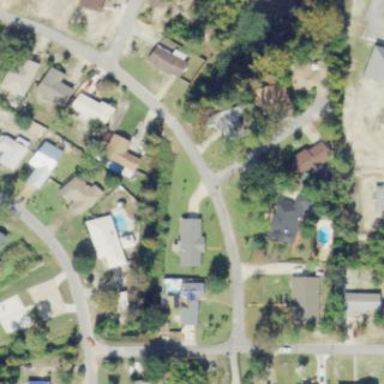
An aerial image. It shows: This residential area consists of single-family homes.